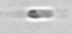
Label: flagellate_morphotype3